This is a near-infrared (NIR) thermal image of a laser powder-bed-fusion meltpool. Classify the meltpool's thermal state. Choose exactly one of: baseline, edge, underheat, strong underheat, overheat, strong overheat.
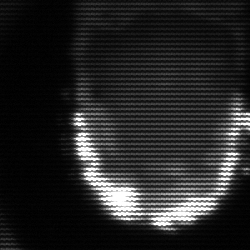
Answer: baseline